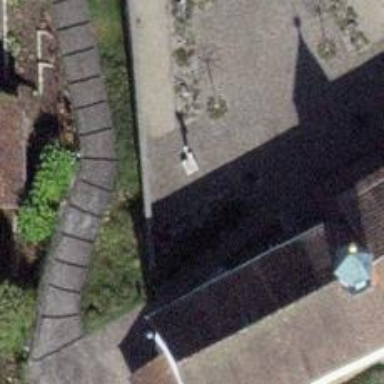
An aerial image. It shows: Historic wayside cross.